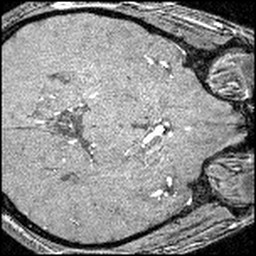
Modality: angio
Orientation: axial
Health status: ill
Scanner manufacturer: siemens
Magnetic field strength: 3 T
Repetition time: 0.023 s
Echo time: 0.0042 s